Question: Android Studio is complaining about being unable to resolve ?android resources in xml layouts.
It is building and running these projects without complain, but whenever I look at my layout or do a commit it is highlighting them as errors.

Any suggestions for solving this would be greatly appreciated, thanks.
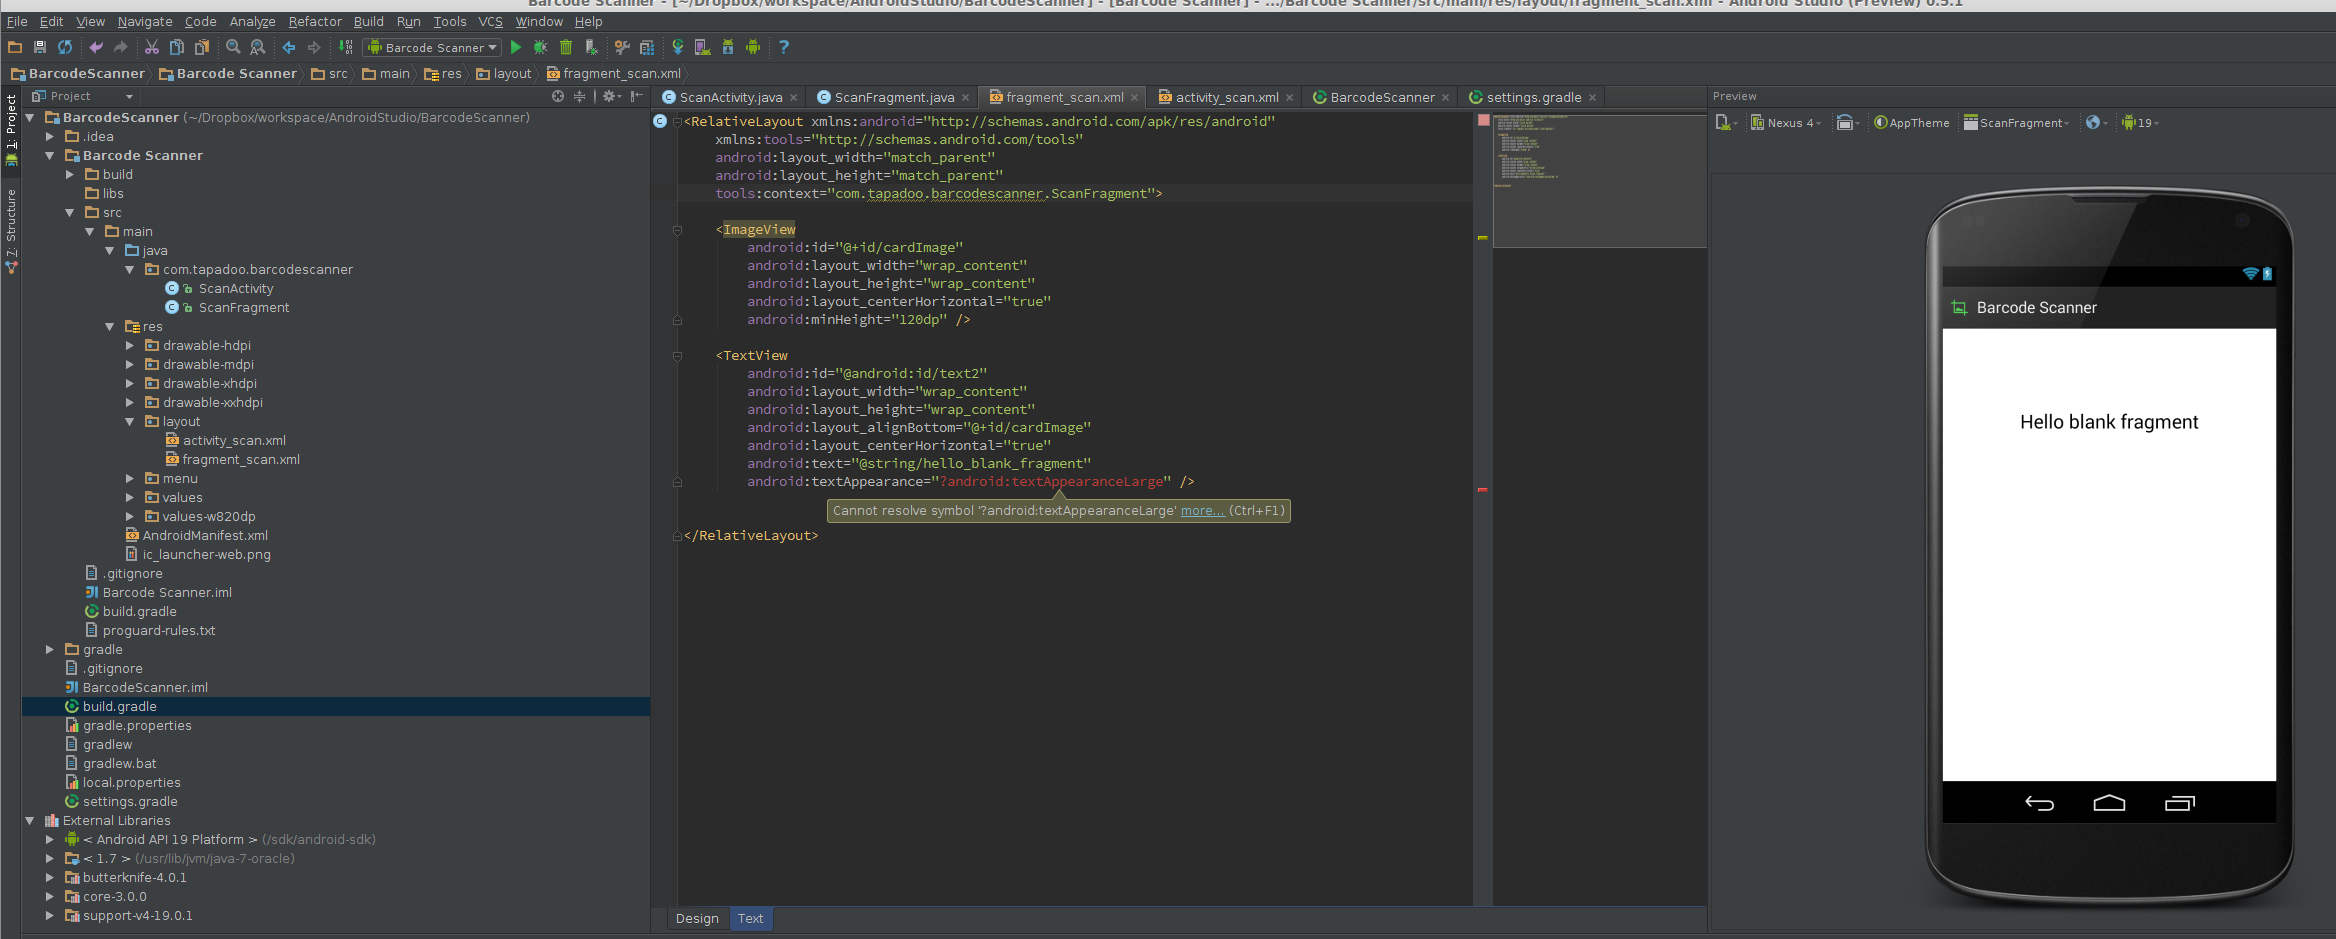
Answer: Well I found a sort-of solution: If I go into my build.gradle and set my compileSdkVersion to be something other than 19 the error messages go away.
'''
apply plugin: 'android'
android {
compileSdkVersion 17
buildToolsVersion '19.0.2'
...
'''
Obviously this isn't a very good solution, I'm going to try removing SDK 19 and re-adding it to see if it will resolve the issue for that SDK.